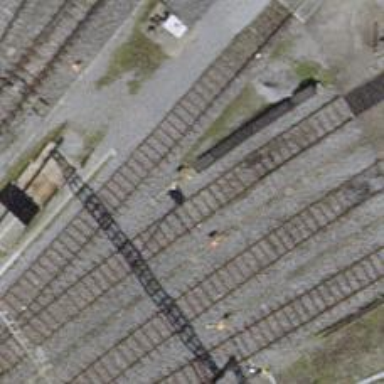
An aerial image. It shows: Railway yard with one track in service.